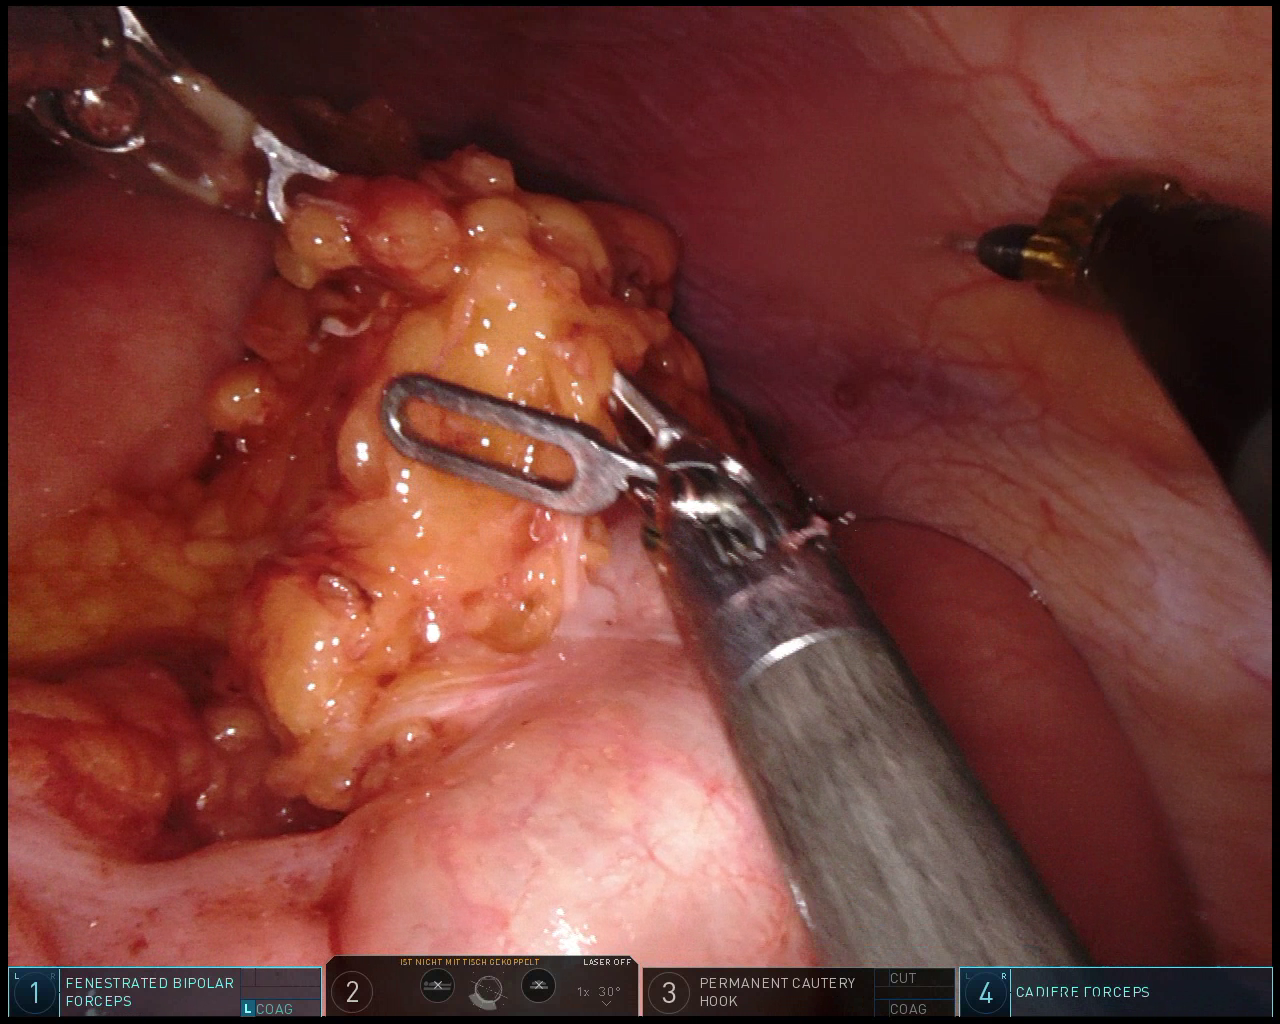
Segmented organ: stomach
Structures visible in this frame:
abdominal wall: yes
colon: yes
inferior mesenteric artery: no
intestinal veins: no
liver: no
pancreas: no
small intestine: no
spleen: no
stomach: yes
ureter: no
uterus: no
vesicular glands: no